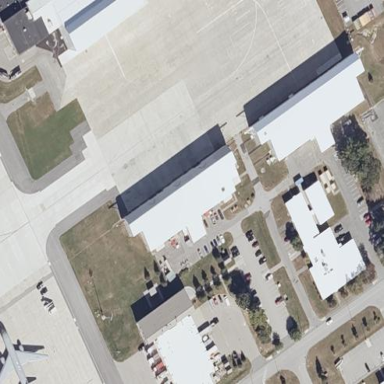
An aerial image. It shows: Hangar.